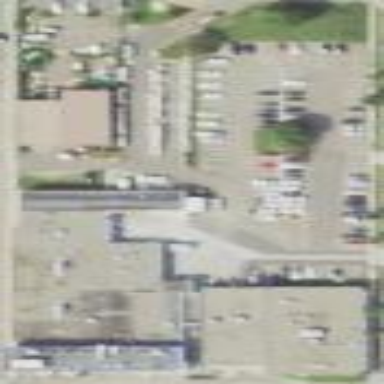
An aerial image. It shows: Industrial area.